Question: Newbie question
In the attached screenshot I am trying to see all outgoing traffic from my local IIS to a web service with the text "ibservices" in it. I couldn't find where to put the "ibservices" filter text though.

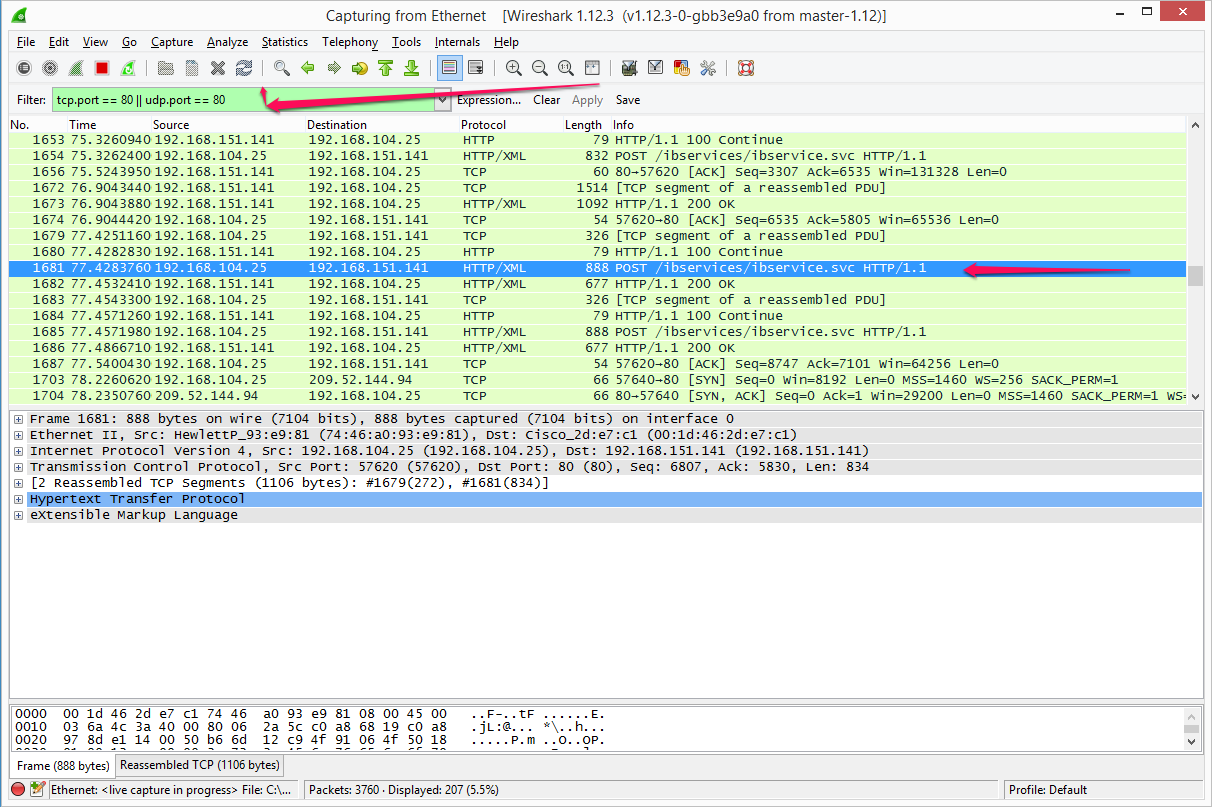
Answer: http contains ibservices
This does the trick